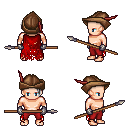
a pixel art fantasy rpg character, male body template, human, light skin, red tattered cape, red pants, gray long mohawk hairstyle, leather cap, metal gloves, spear, four views (front, back, left, right), 2x2 character sprite sheet, small pixel art, hard edges, no anti-aliasing